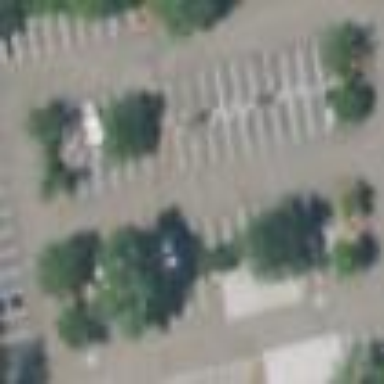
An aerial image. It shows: Road serving as parking aisle.